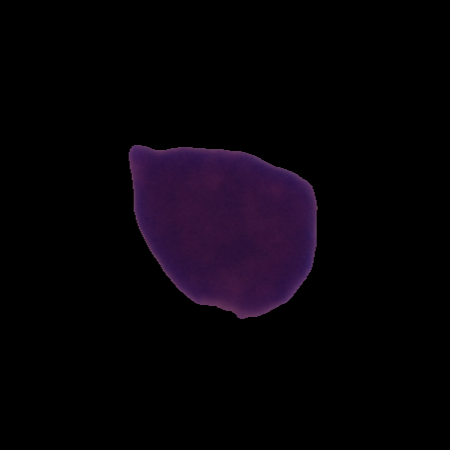
Label: cancer